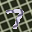
Label: 7